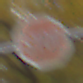
Verkehrszeichen: Stop
Umgebung: Outdoor, Nature
Tageszeit: Midday
Wetter: Overcast
Licht: Natural
Jahreszeit: NotSpecified
Kontrast: LowContrast